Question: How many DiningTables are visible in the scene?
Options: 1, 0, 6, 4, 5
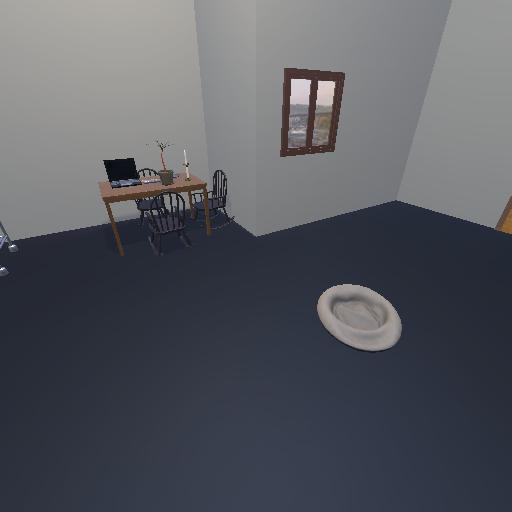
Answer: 1